Current action and preconditions to check: trajectory_clear

Your task: For each precondition in the list above, predict whether it will hold at this action.

Consider the current scene as observed from the mobile robot's camera, and analyze the predicted future states of all dynamic agents (e.g., people, animals, vehicles, or any moving entities) within the NEXT SECOND.

IMPORTANT: Only answer "very likely" if you are absolutely certain—based on strong, clear evidence—that a dynamic agent will violate the precondition in the predicted future state. Do NOT answer "very likely" for unlikely, ambiguous, or low-probability risks.

Ask yourself for each precondition: Is there a high probability, with clear and convincing evidence, that the predicted future states of any dynamic agent will interfere with the predicted future state of the currently executing action within the NEXT SECOND, causing that precondition to fail?

Assess the risk level based on these predictions. Use "likely" or "very likely" if motions create a clear risk of interference.

Use "neutral" or "improbable" if agents are nearby but their predicted paths are clearly diverging or non-conflicting.

Failure Risk Categories: "very improbable", "improbable", "neutral", "likely", "very likely"

Answer Format: Output ONLY the probability_of_failure value from these categories: "very improbable", "improbable", "neutral", "likely", "very likely"

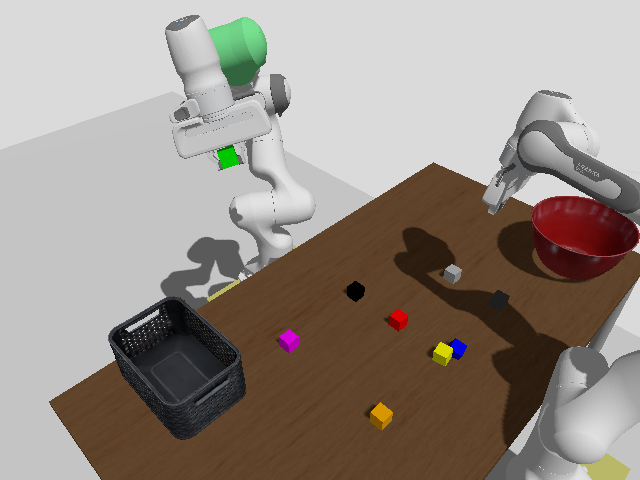

Answer: very improbable